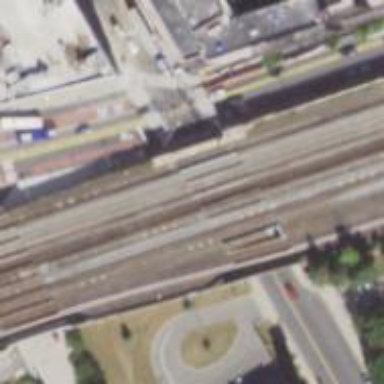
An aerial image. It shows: Electrified railway with rail tracks.